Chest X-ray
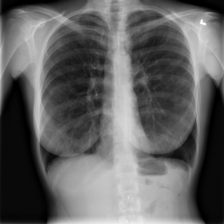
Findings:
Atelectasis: negative
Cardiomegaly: negative
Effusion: negative
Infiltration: negative
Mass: negative
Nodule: negative
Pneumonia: negative
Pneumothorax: negative
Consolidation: negative
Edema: negative
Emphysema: negative
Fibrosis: negative
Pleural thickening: negative
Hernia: negative